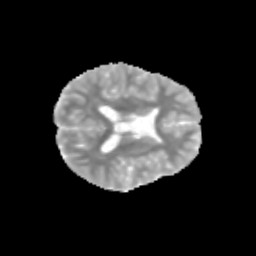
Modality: MD
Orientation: axial
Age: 13
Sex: male
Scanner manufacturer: siemens
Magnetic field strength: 3 T
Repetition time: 3.8 s
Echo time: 0.07 s